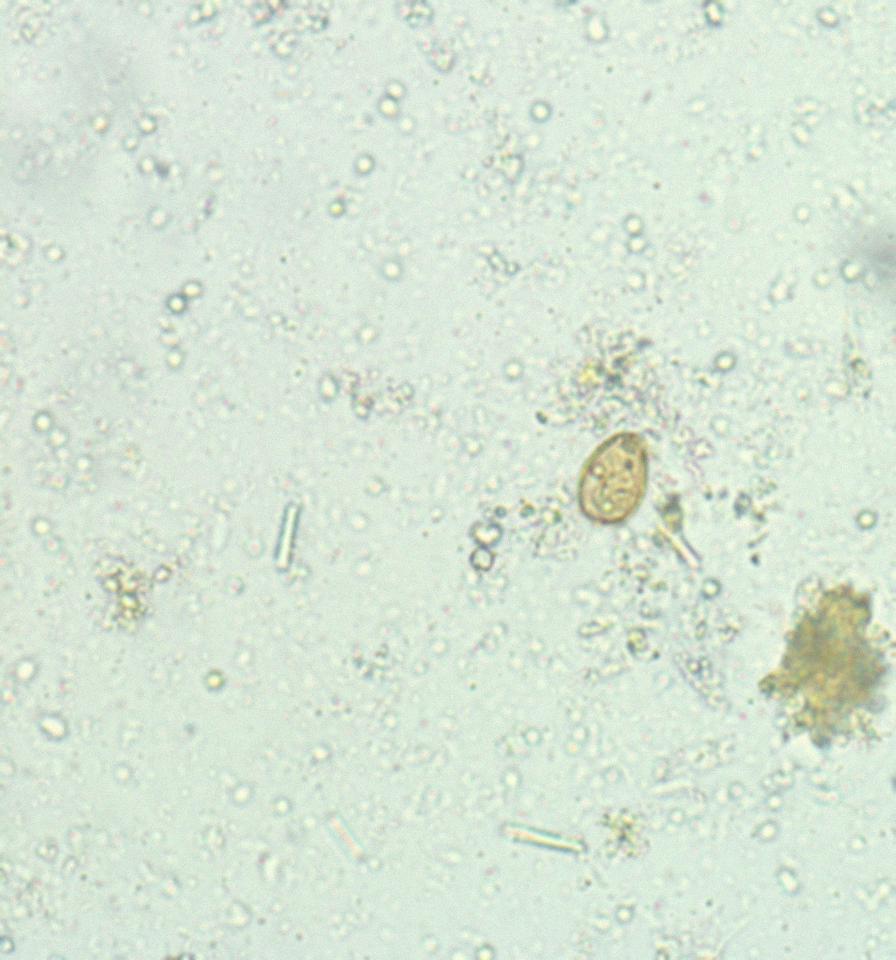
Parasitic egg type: Opisthorchis viverrine